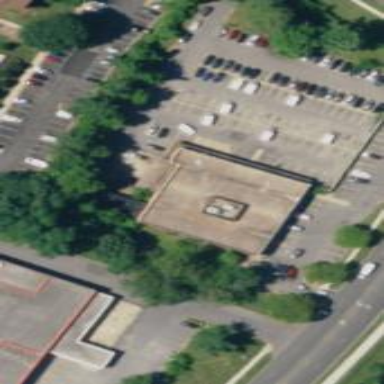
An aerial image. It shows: Post office building.